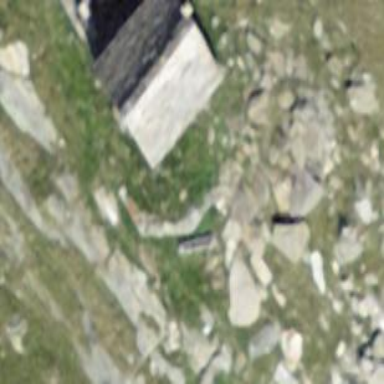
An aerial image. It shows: Wilderness hut in natural setting. The basic hut serves as shelter for visitors seeking refuge.